Field crop: tomato
Growth stage: 1
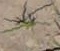
Species: cyperus